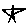
Label: star